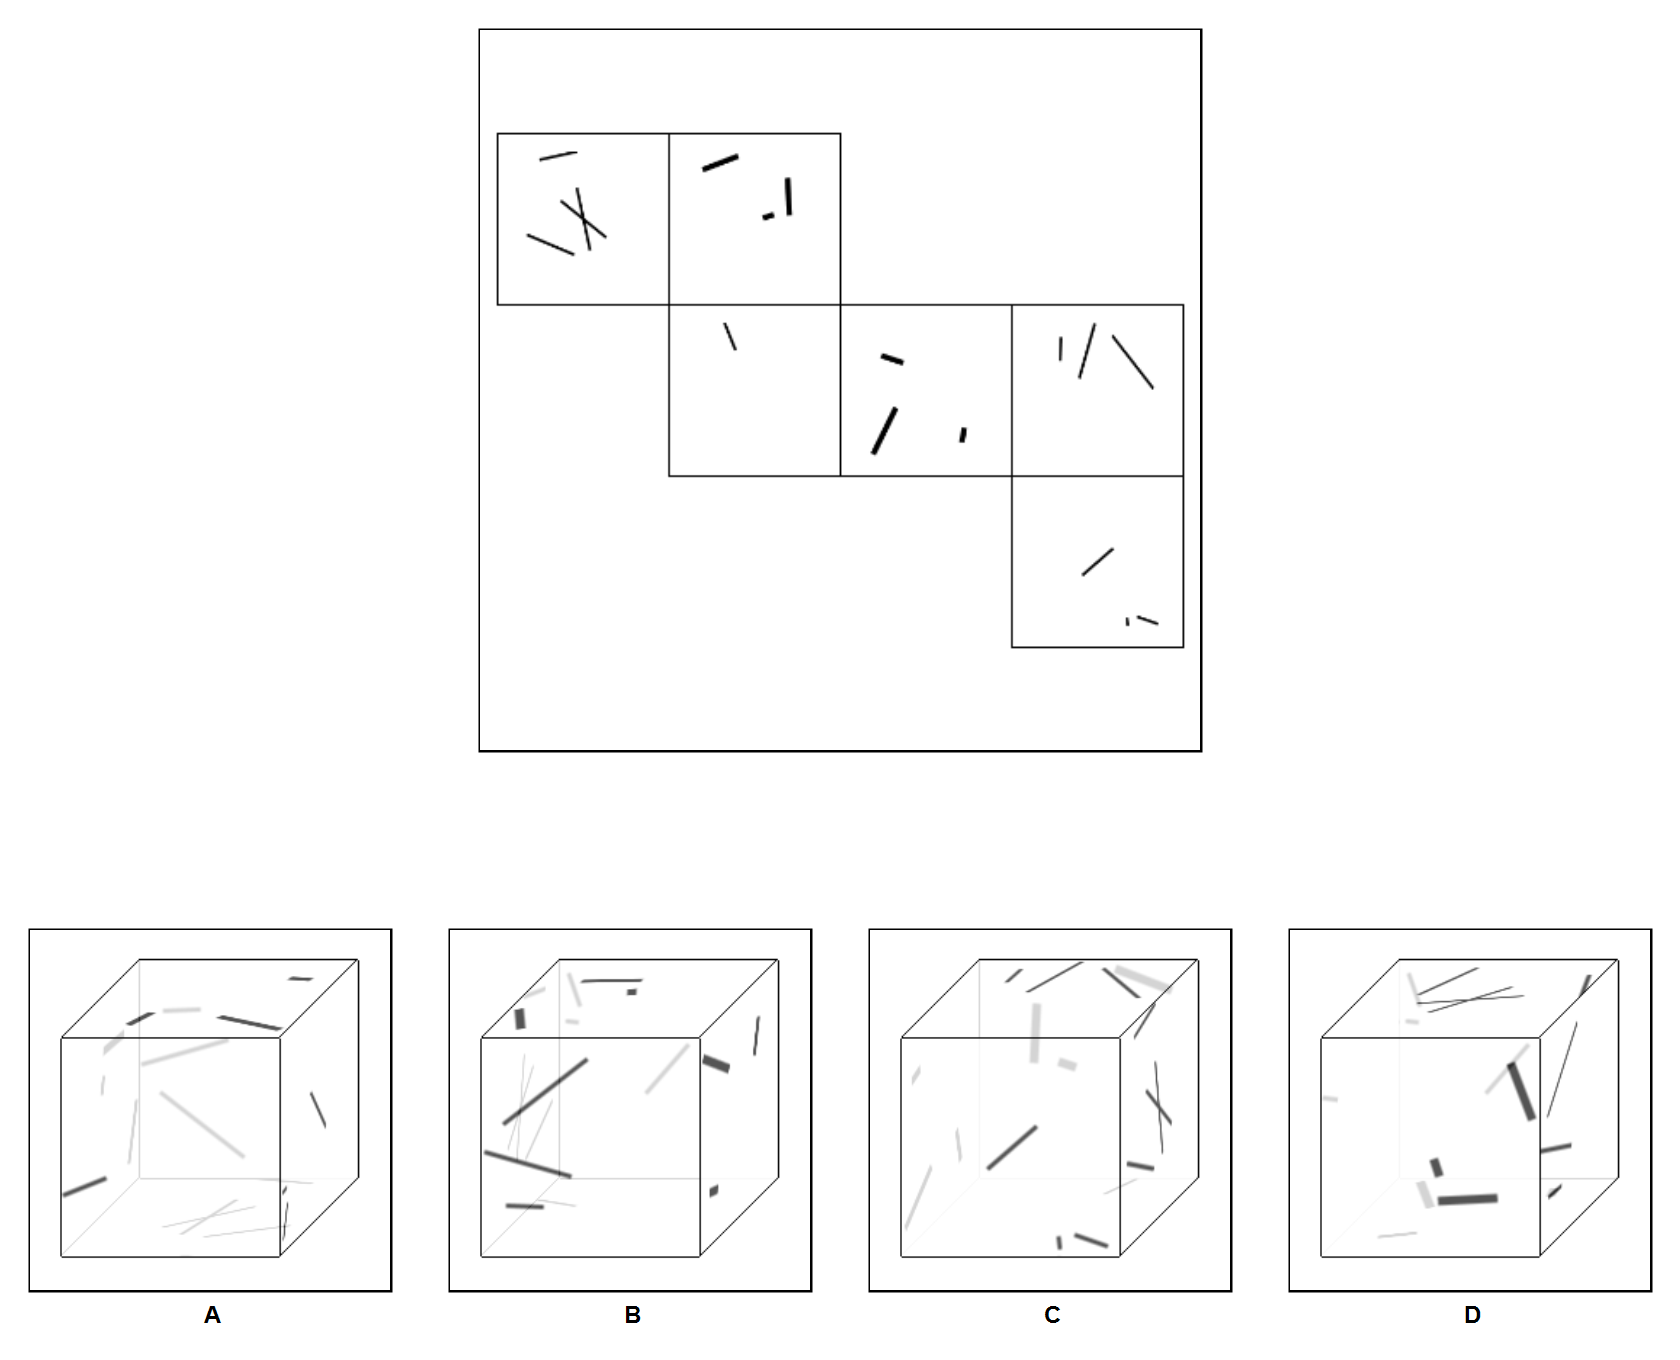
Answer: B